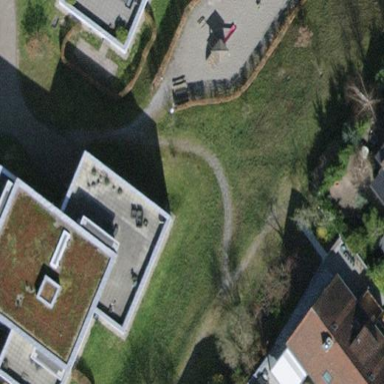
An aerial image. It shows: Building with flat roof.